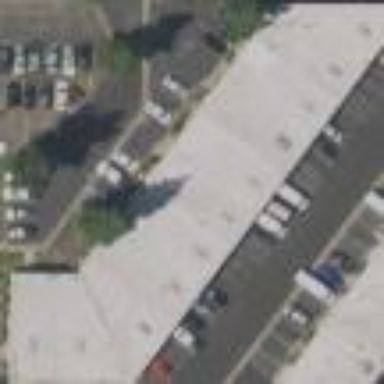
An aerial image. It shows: Industrial building.